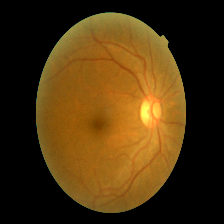
Diabetic retinopathy grade: Mild